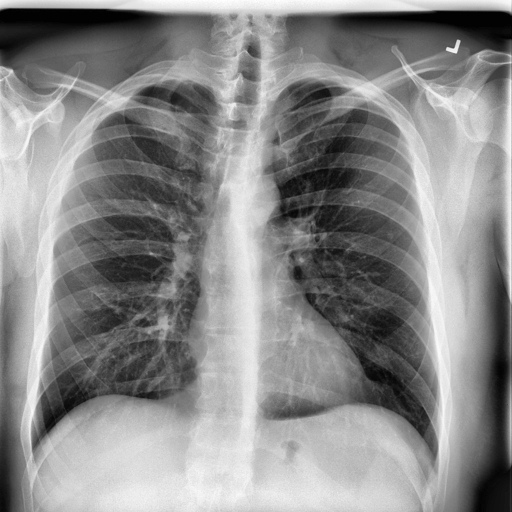
Finding: NORMAL